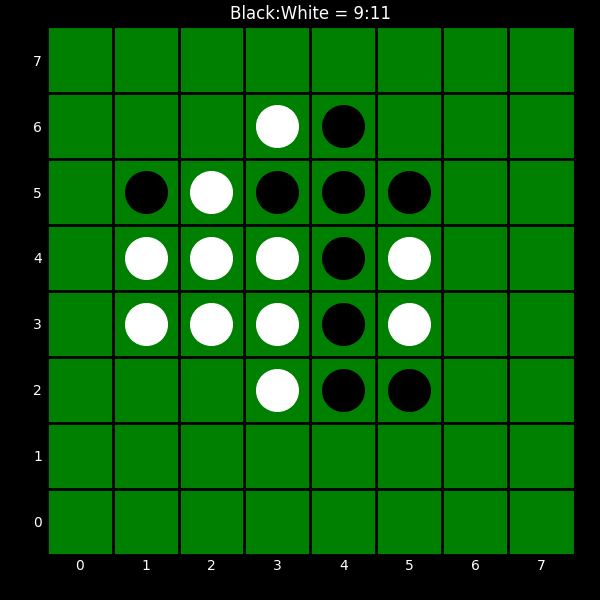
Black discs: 9
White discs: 11